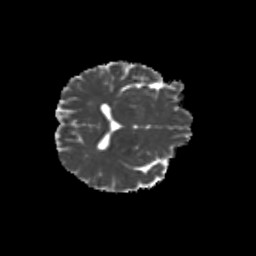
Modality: MD
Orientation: axial
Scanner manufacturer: siemens
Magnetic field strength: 3 T
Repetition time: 9.2 s
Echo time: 0.084 s